Question: I found a <URL> about new paging stynax in SQL Server 2012. Like
'''
SELECT p.ProductName
FROM Products p
ORDER BY p.ProductID
OFFSET 10 ROWS
FETCH NEXT 10 ROWS ONLY
'''
That was great. But when I look into Execution Plan, the cost is 100%. Does it mean the SELECT statement will fetch all rows and then do the paing? which will cause a performance issue?
I am new to SQL Server, can anyone tell me about this? thanks.

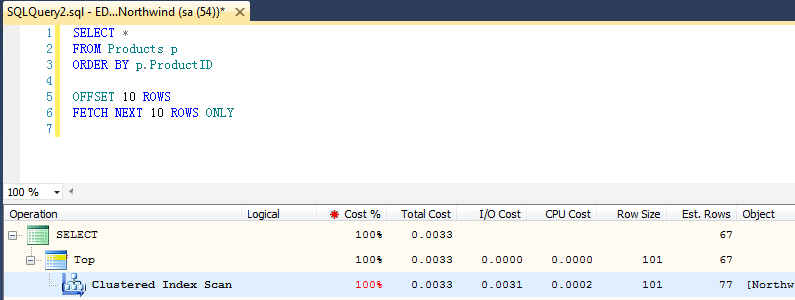
Answer: No cost means what is the cost of a particular statement compared to all the statements. Since you have only one statement, it is taking 100% of the whole execution time. If you had two statements, then it would have split the cost.
Also to avoid confusion, I suggest you write the query this way which makes it clear that the OFFSET is actually part of the SELECT query:
'''
SELECT p.ProductName
FROM Products p
ORDER BY p.ProductID
OFFSET 10 ROWS
FETCH NEXT 10 ROWS ONLY
'''
Helps?